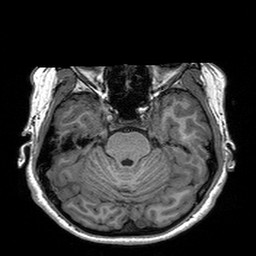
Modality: T1w
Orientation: coronal
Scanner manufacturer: siemens
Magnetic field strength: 3 T
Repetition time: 2.3 s
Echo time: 0.00298 s